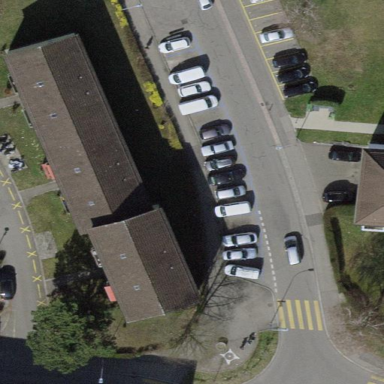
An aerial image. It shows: Asphalt parking lane.